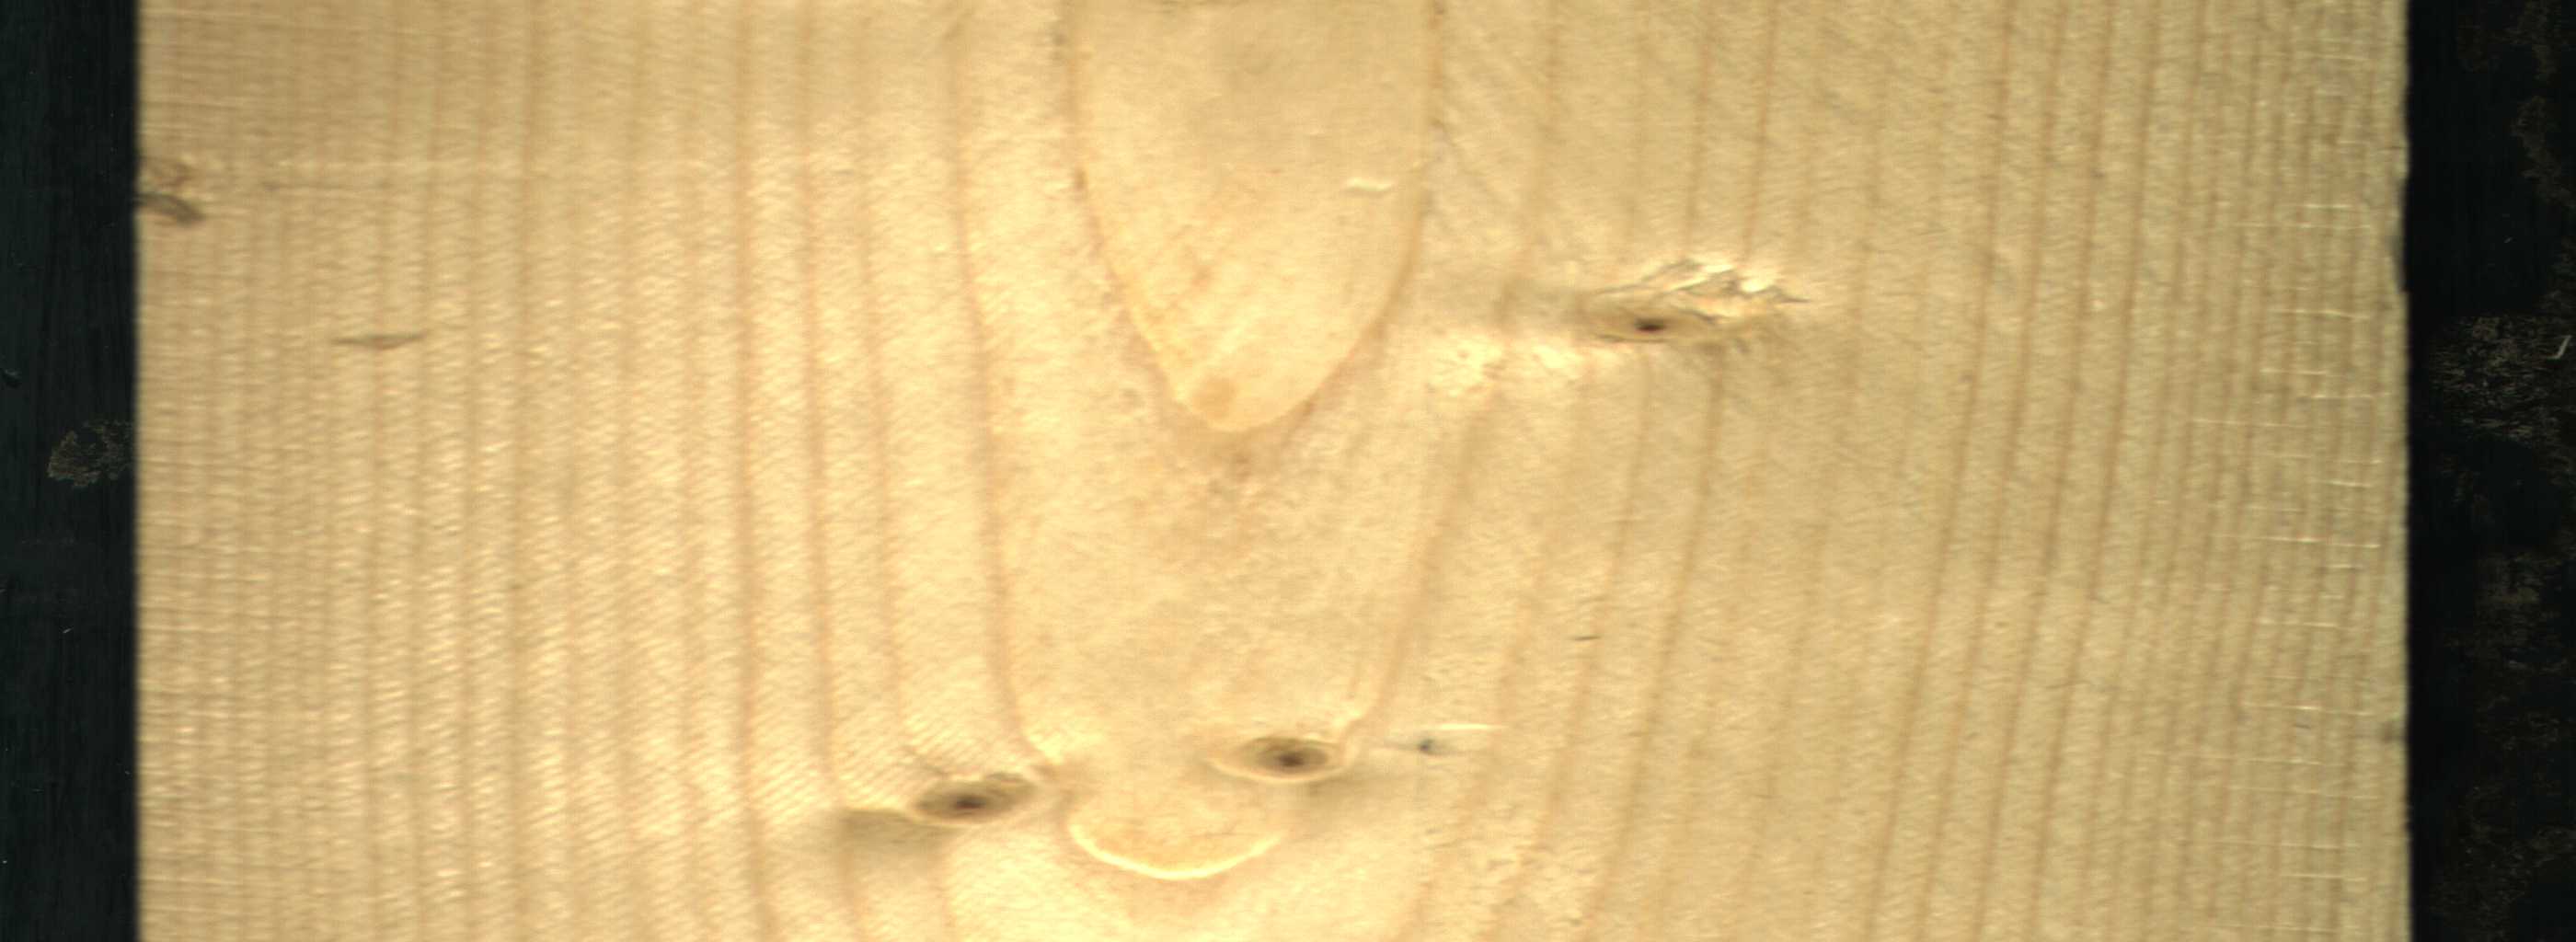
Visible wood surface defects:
Live_Knot
Live_Knot
Live_Knot